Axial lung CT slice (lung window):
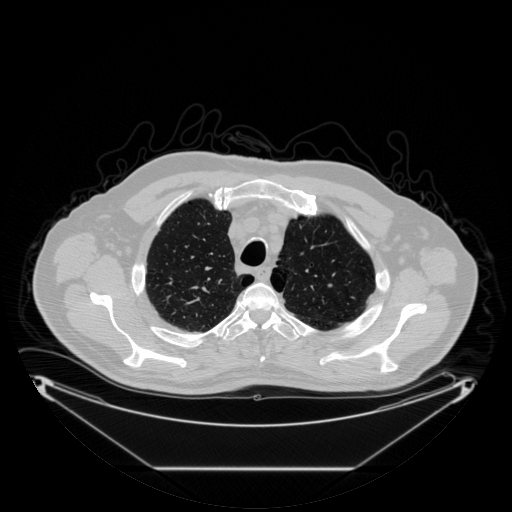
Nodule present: no